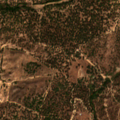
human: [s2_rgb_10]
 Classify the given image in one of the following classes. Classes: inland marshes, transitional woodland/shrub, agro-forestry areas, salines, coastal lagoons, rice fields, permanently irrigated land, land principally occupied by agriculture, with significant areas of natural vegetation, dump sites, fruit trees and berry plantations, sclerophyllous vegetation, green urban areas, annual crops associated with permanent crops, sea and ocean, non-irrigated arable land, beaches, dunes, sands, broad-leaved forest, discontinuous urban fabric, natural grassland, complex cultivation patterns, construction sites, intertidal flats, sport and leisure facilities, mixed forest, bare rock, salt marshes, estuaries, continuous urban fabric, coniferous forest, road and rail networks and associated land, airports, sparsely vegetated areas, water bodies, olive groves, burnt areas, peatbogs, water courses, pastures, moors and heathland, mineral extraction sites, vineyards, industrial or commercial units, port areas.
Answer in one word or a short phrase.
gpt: annual crops associated with permanent crops, agro-forestry areas